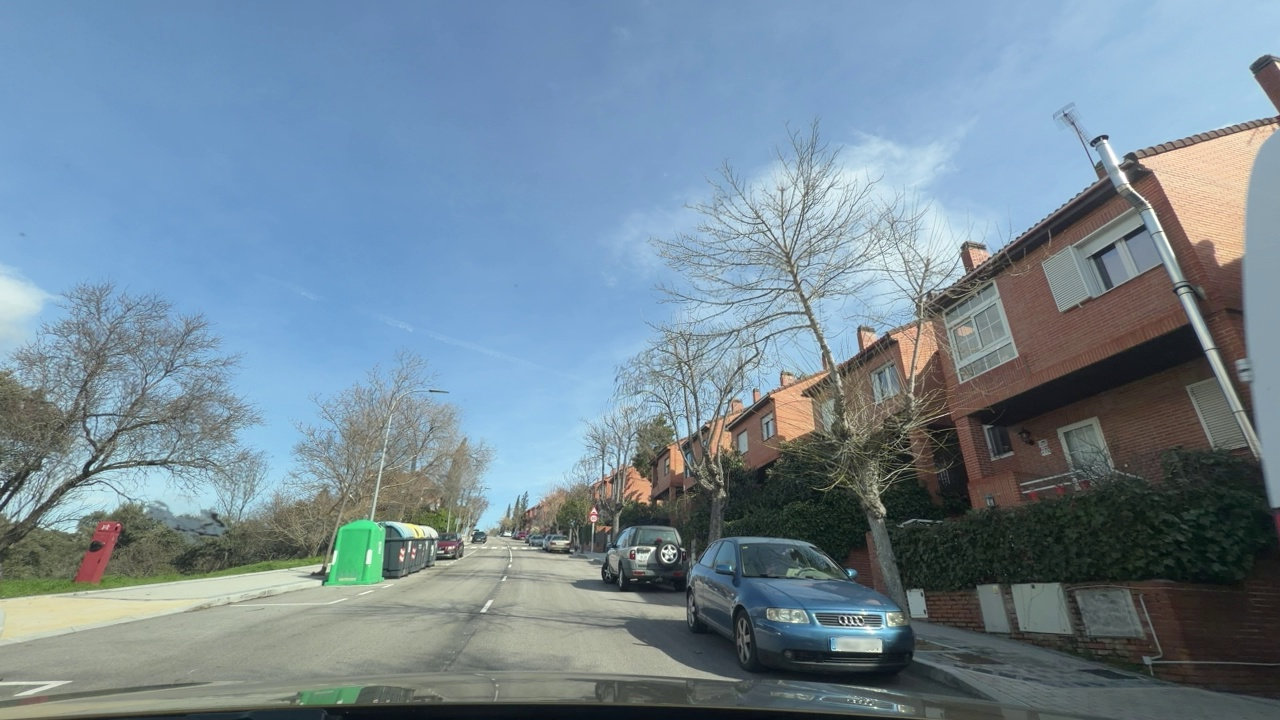
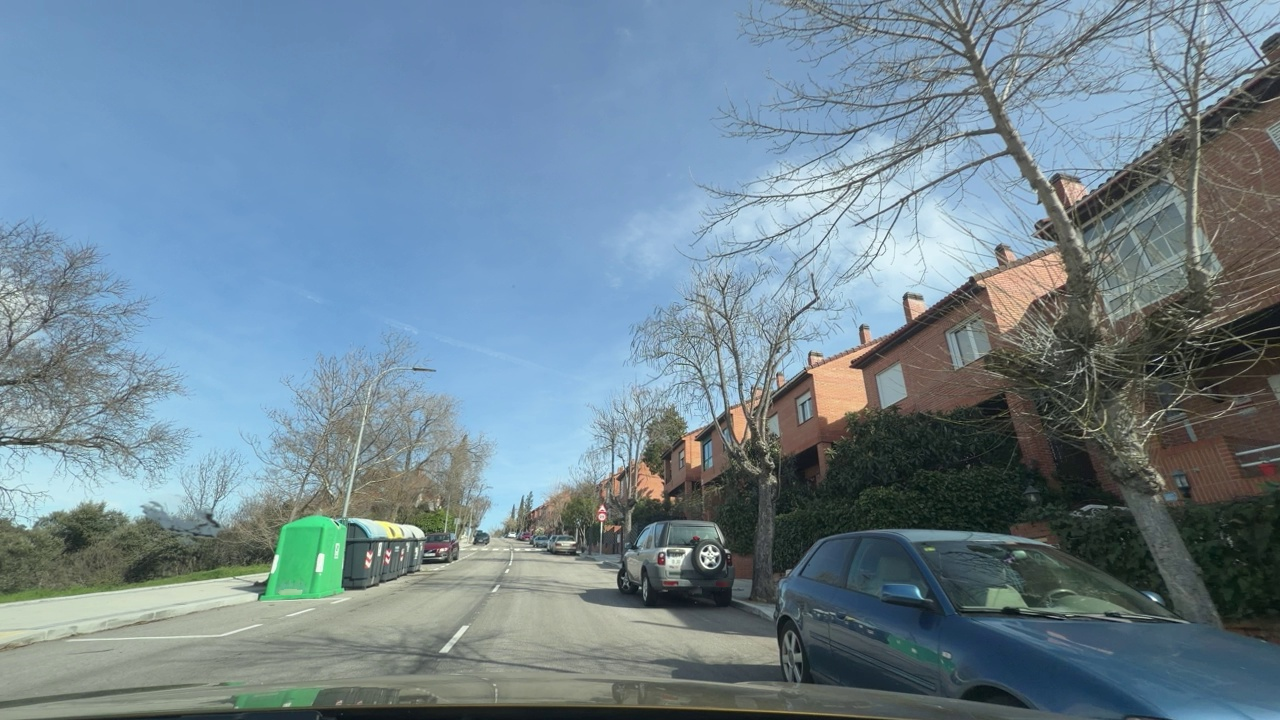
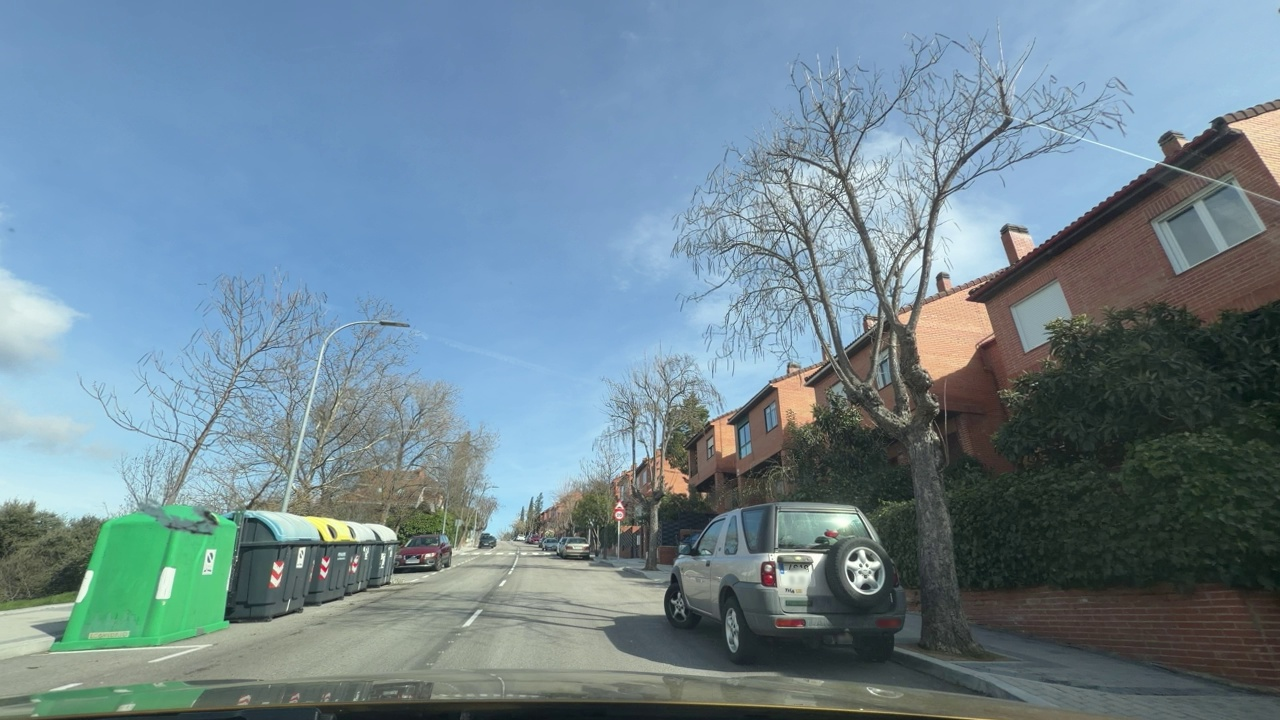
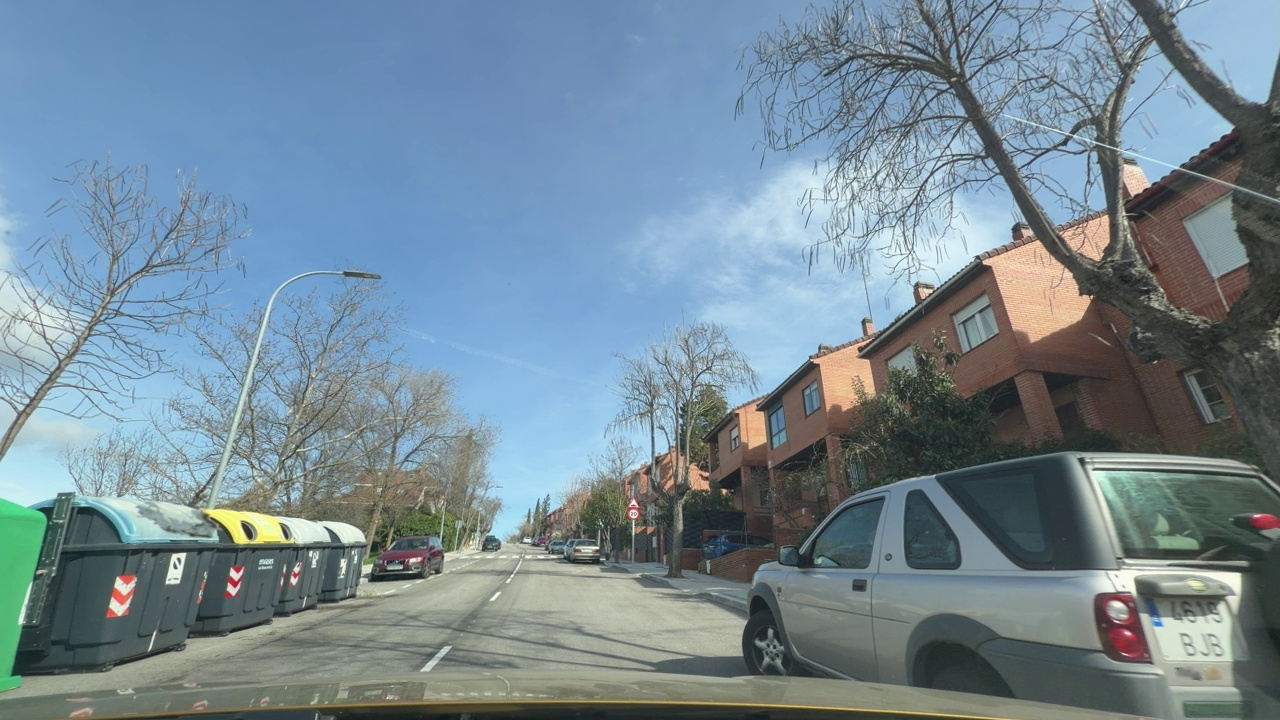
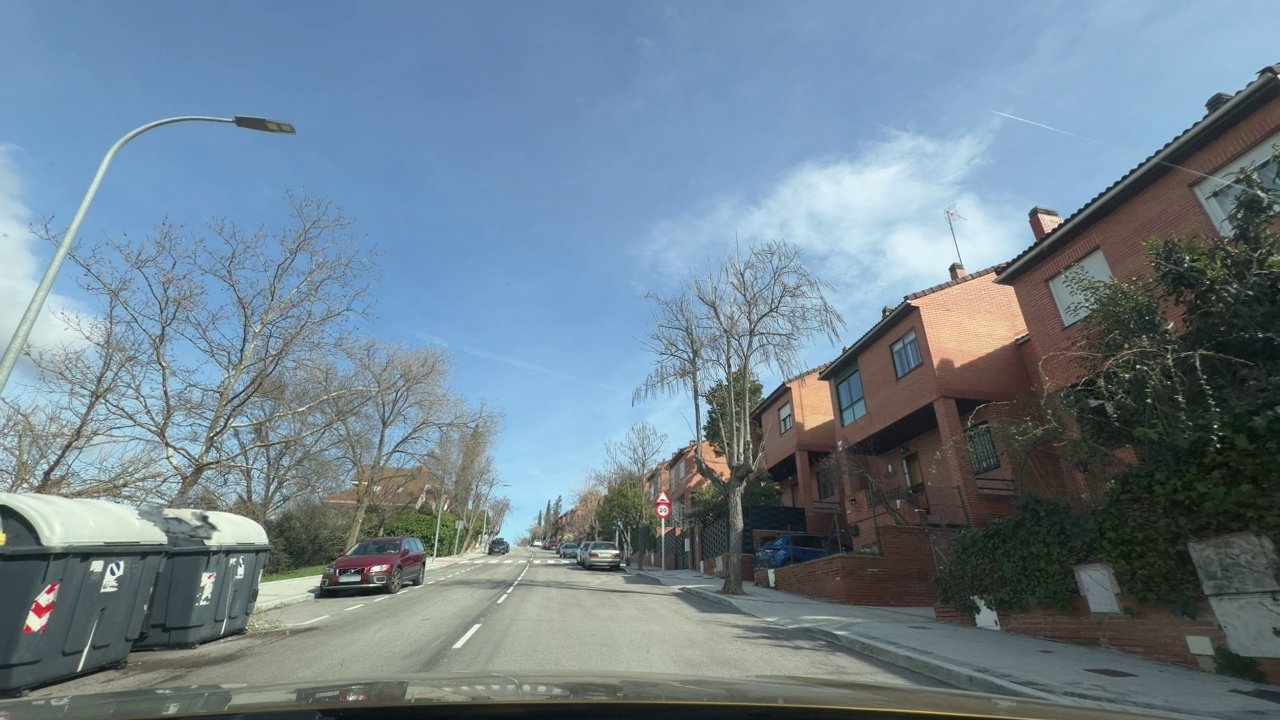
Situation: Lateral parked car
Question: Are vehicles present on the right side of the ego lane?
Answer: Yes
Reasoning: There are multiple vehicles on the right side of the ego lane.

Situation: Lateral parked car
Question: Are vehicles parked parallel or perpendicular to the roadway near the ego lane?
Answer: Yes
Reasoning: The vehicles are parked parallel to the ego lane on the right-side.

Situation: Lateral parked car
Question: Does the environment indicate an urban road where curbside parking is permitted?
Answer: Yes
Reasoning: The residential buildings to the right side of the image indicate this is an urban road.

Situation: Lateral parked car
Question: Is the ego vehicle traveling in a middle lane with traffic lanes on both sides?
Answer: No
Reasoning: The ego vehicle is travelling in the right-side lane of a two-way urban street.

Situation: Lateral parked car
Question: Are vehicles present on the left side of the ego lane?
Answer: No
Reasoning: No vehicles are present in the left side of the ego lane but instead, there are some trash containers.